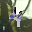
Label: 4